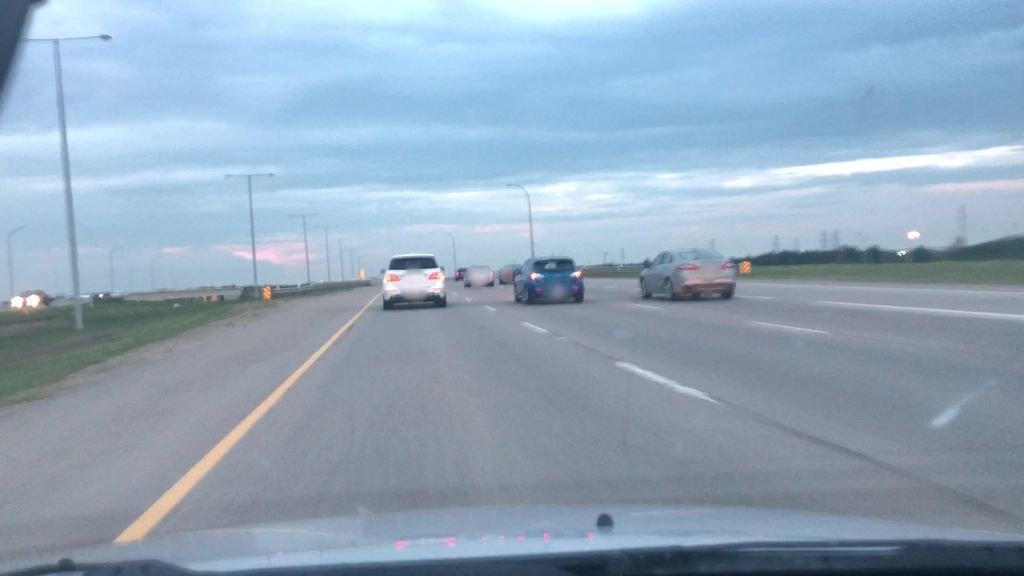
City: edmonton